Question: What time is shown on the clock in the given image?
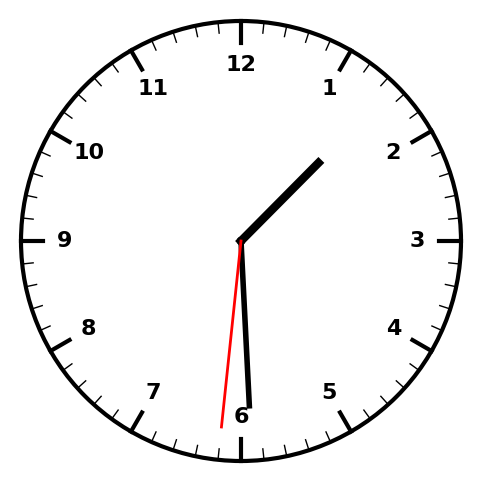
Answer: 01:29:31